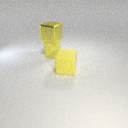
large yellow rubber cylinder below large yellow metal cube